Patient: sex M, age 76
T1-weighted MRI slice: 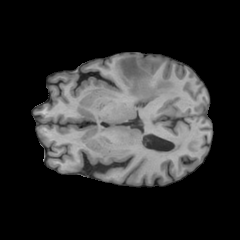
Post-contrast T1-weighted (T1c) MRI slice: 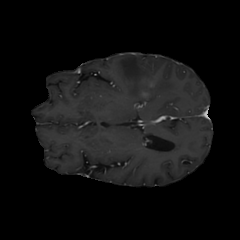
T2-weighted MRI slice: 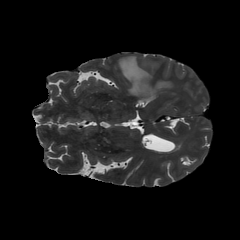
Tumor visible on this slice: yes
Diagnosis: Glioblastoma, IDH-wildtype
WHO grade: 4